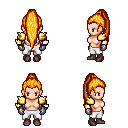
a pixel art fantasy rpg character, female body template, human, light skin, gold arm armor, white pants, light blonde extra-long topknot hairstyle, metal gloves, maroon shoes, four views (front, back, left, right), 2x2 character sprite sheet, small pixel art, hard edges, no anti-aliasing